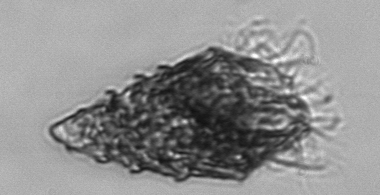
Label: Laboea_strobila